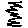
Label: zigzag